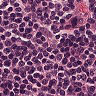
Metastatic tissue present: no